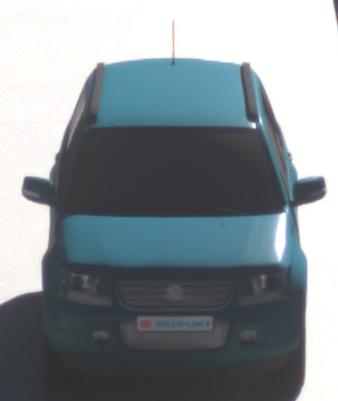
Make: Suzuki
Model: Grand Vitara
Detailed model: Gen. 1 JT
Model produced from: 2009
Model produced until: 2012
Doors: 5
Color: blue
Road condition: dry road
Daytime: morning or afternoon
Contrast: high contrast